Question: I am currently working on developing an in-house GUI for my own personal video game project, and I am currently done with creating the basic framework. It consists of these classes:
- - - -
GUI_Element is an abstract base class for all my GUI classes I will create using my framework, and its child is GUI_Panel. GUI_Panel's child is GUI_Window.
GUI_Engine stores pointers to GUI_Element's and loads various PNG files to be used by all the GUI_Element's. These PNG files are stored in a SpritePool, a simple double vector that stores both SDL_Texture's as well as std::string's. The strings are the PNG file names.
I currently have two PNG files that are not rendering properly with the following code from the function, "window_top" and "window_bottom". These 16x16 files are tiles to render the top and bottom borders of the window; yet, they are the only two textures that are not rendering properly.
Here's the code for GUI_Element:
'''
/*
Class: GUI_Element
Purpose: -To provide an ABSTRACT base class for all the GUI elements within the framework.
Notes: >The class already holds basic functions for hot, cold, select, and deslect.
Function pointers are going to use to provide callback/like functionality.
*/
#ifndef GUI_ELEMENT_H
#define GUI_ELEMENT_H
#include "globalvar.h"
#include "Input.h"
#include "SpritePool.h"
class GUI_Element
{
public:
GUI_Element() {}
GUI_Element(SpritePool gui_skin, int x, int y, int w, int h, bool visible, GUI_Element* parent);
virtual ~GUI_Element();
//set functions
void set_texture_ptr(SDL_Texture** texture) {texture_ptr = texture;}
void set_parent_element(GUI_Element* parent);
void set_frame(int x, int y, int w, int h);
void set_offset_x(int i) {offset_x = i;}
void set_offset_y(int i) {offset_y = i;}
void set_x(int i) {frame.x = i;}
void set_y(int i) {frame.y = i;}
void set_w(int i) {frame.w = i;}
void set_h(int i) {frame.h = i;}
void set_visible(bool b);
void set_hot(bool b);
void set_selected(bool b);
//get functions
SDL_Texture** get_texture_ptr() {return texture_ptr;}
GUI_Element* get_parent_element() {return parent_element;}
SDL_Rect* get_frame() {return &frame;}
int get_offset_x() {return offset_x;}
int get_offset_y() {return offset_y;}
int get_x() {return frame.x;}
int get_y() {return frame.y;}
int get_w() {return frame.w;}
int get_h() {return frame.h;}
//is_property functions
bool is_visible() {return visible;}
bool is_hot() {return hot;}
bool is_selected() {return selected;}
//on_action functions
virtual void on_hot() = 0;
virtual void on_cold() = 0;
virtual void on_select() = 0;
virtual void on_deselect() = 0;
//render/update/check input functions
virtual void render() = 0;
virtual void update() = 0;
virtual void check(Input &input) = 0;
protected:
int offset_x, offset_y;
SDL_Texture** texture_ptr;
GUI_Element* parent_element;
SDL_Rect frame;
bool visible;
bool hot;
bool selected;
void (*func_hot) ();
void (*func_select) ();
void (*func_cold) ();
void (*func_deselect) ();
private:
};
'''
and here's the code for GUI_Window:
'''
#ifndef GUI_WINDOW_H
#define GUI_WINDOW_H
#include "GUI_Panel.h"
class GUI_Window : public GUI_Panel
{
public:
GUI_Window(SpritePool gui_skin, int x, int y, int w, int h, bool visible, std::string str);
virtual ~GUI_Window();
void set_name(std::string str) {name = str;}
void set_menubar_properties(bool minimize, bool pin, bool exit);
void set_border_visible(bool b);
void set_bg_visible(bool b);
std::string get_name() {return name;}
bool get_minimize_visible() {return minimize_visible;}
bool get_pin_visible() {return pin_visible;}
bool get_exit_visible() {return exit_visible;}
bool get_border_visible() {return border_visible;}
bool get_bg_visible() {return bg_visible;}
virtual void on_hot();
virtual void on_cold();
virtual void on_select();
virtual void on_deselect();
//render/update/check input functions
virtual void render();
virtual void update();
virtual void check(Input &input);
protected:
std::string name;
bool minimize_visible;
bool pin_visible;
bool exit_visible;
bool border_visible;
bool bg_visible;
SDL_Rect tile_frame;
SDL_Texture** window_top;
SDL_Texture** window_bottom;
SDL_Texture** window_left;
SDL_Texture** window_right;
SDL_Texture** window_topleft;
SDL_Texture** window_topright;
SDL_Texture** window_bottomleft;
SDL_Texture** window_bottomright;
SDL_Texture** window_minimize;
SDL_Texture** window_pin;
SDL_Texture** window_exit;
SDL_Texture** gui_bg;
private:
};
#endif // GUI_WINDOW_H
'''
and here's the code for GUI_Window::render():
'''
void GUI_Window::render()
{
if (visible)
{
if (bg_visible)
{
SDL_RenderCopy(g_renderer, *gui_bg, NULL, &frame);
}
if (border_visible)
{
tile_frame.x = frame.x;
tile_frame.y = frame.y;
tile_frame.w = 16;
tile_frame.h = 16;
SDL_RenderCopy(g_renderer, *window_topleft, NULL, &tile_frame);
tile_frame.y = frame.y;
while (tile_frame.x < (frame.x + frame.w - 32))
{
SDL_RenderCopy(g_renderer, *window_top, NULL, &tile_frame);
tile_frame.x += 16;
}
tile_frame.x += 16;
SDL_RenderCopy(g_renderer, *window_topright, NULL, &tile_frame);
if (window_top == NULL)
std::cout << "oh well" << std::endl;
while (tile_frame.y < (frame.y + frame.h - 16))
{
tile_frame.y += 16;
SDL_RenderCopy(g_renderer, *window_right, NULL, &tile_frame);
}
SDL_RenderCopy(g_renderer, *window_bottomright, NULL, &tile_frame);
while (tile_frame.x > frame.x + 16)
{
tile_frame.x -= 16;
SDL_RenderCopy(g_renderer, *window_bottom, NULL, &tile_frame);
}
tile_frame.x -= 16;
SDL_RenderCopy(g_renderer, *window_bottomleft, NULL, &tile_frame);
while (tile_frame.y > frame.y + 16)
{
tile_frame.y -= 16;
SDL_RenderCopy(g_renderer, *window_left, NULL, &tile_frame);
}
}
if (exit_visible)
{
tile_frame.x = frame.x + frame.w - 16;
tile_frame.y = frame.y;
SDL_RenderCopy(g_renderer, *window_exit, NULL, &tile_frame);
}
if (pin_visible)
{
tile_frame.x = frame.x + frame.w - 32;
tile_frame.y = frame.y;
SDL_RenderCopy(g_renderer, *window_pin, NULL, &tile_frame);
}
if (minimize_visible)
{
tile_frame.x = frame.x + frame.w - 48;
tile_frame.y = frame.y;
SDL_RenderCopy(g_renderer, *window_minimize, NULL, &tile_frame);
}
}
}
'''
I've checked the following:
1. GUI_Engine loads all PNG files correctly. No SDL_Texture* are NULL;
2. GUI_Window supposedly loads all the SDL_Texture* into SDL_Texture** correctly. None of these pointers are NULL.
3. The loop logic in GUI_Window::render() runs correctly.
4. Strangely, the top and bottom bars will render if the SDL_Texture** are changed to something other than window_top and window_bottom.
Note:
The SDL_Texture** names are the exact same as the PNG files.
Here's what it looks like:

Edit: Here's the texture loading code in my SpritePool class:
'''
void SpritePool::load_texture(std::string path)
{
SDL_Texture* loaded_texture = NULL;
SDL_Surface* loaded_surface = NULL;
loaded_surface = IMG_Load(path.c_str());
if (loaded_surface == NULL)
std::cout << path << " unable to be loaded!" << std::endl;
else
{
loaded_texture = SDL_CreateTextureFromSurface(g_renderer, loaded_surface);
if (loaded_texture == NULL)
std::cout << path << " unable to be converted to SDL_Texture*!" << std::endl;
else
std::cout << path << " loaded!" << std::endl;
}
SDL_FreeSurface(loaded_surface);
texture_pool.push_back(loaded_texture);
texture_names.push_back(path);
}
'''
Someone please help me!
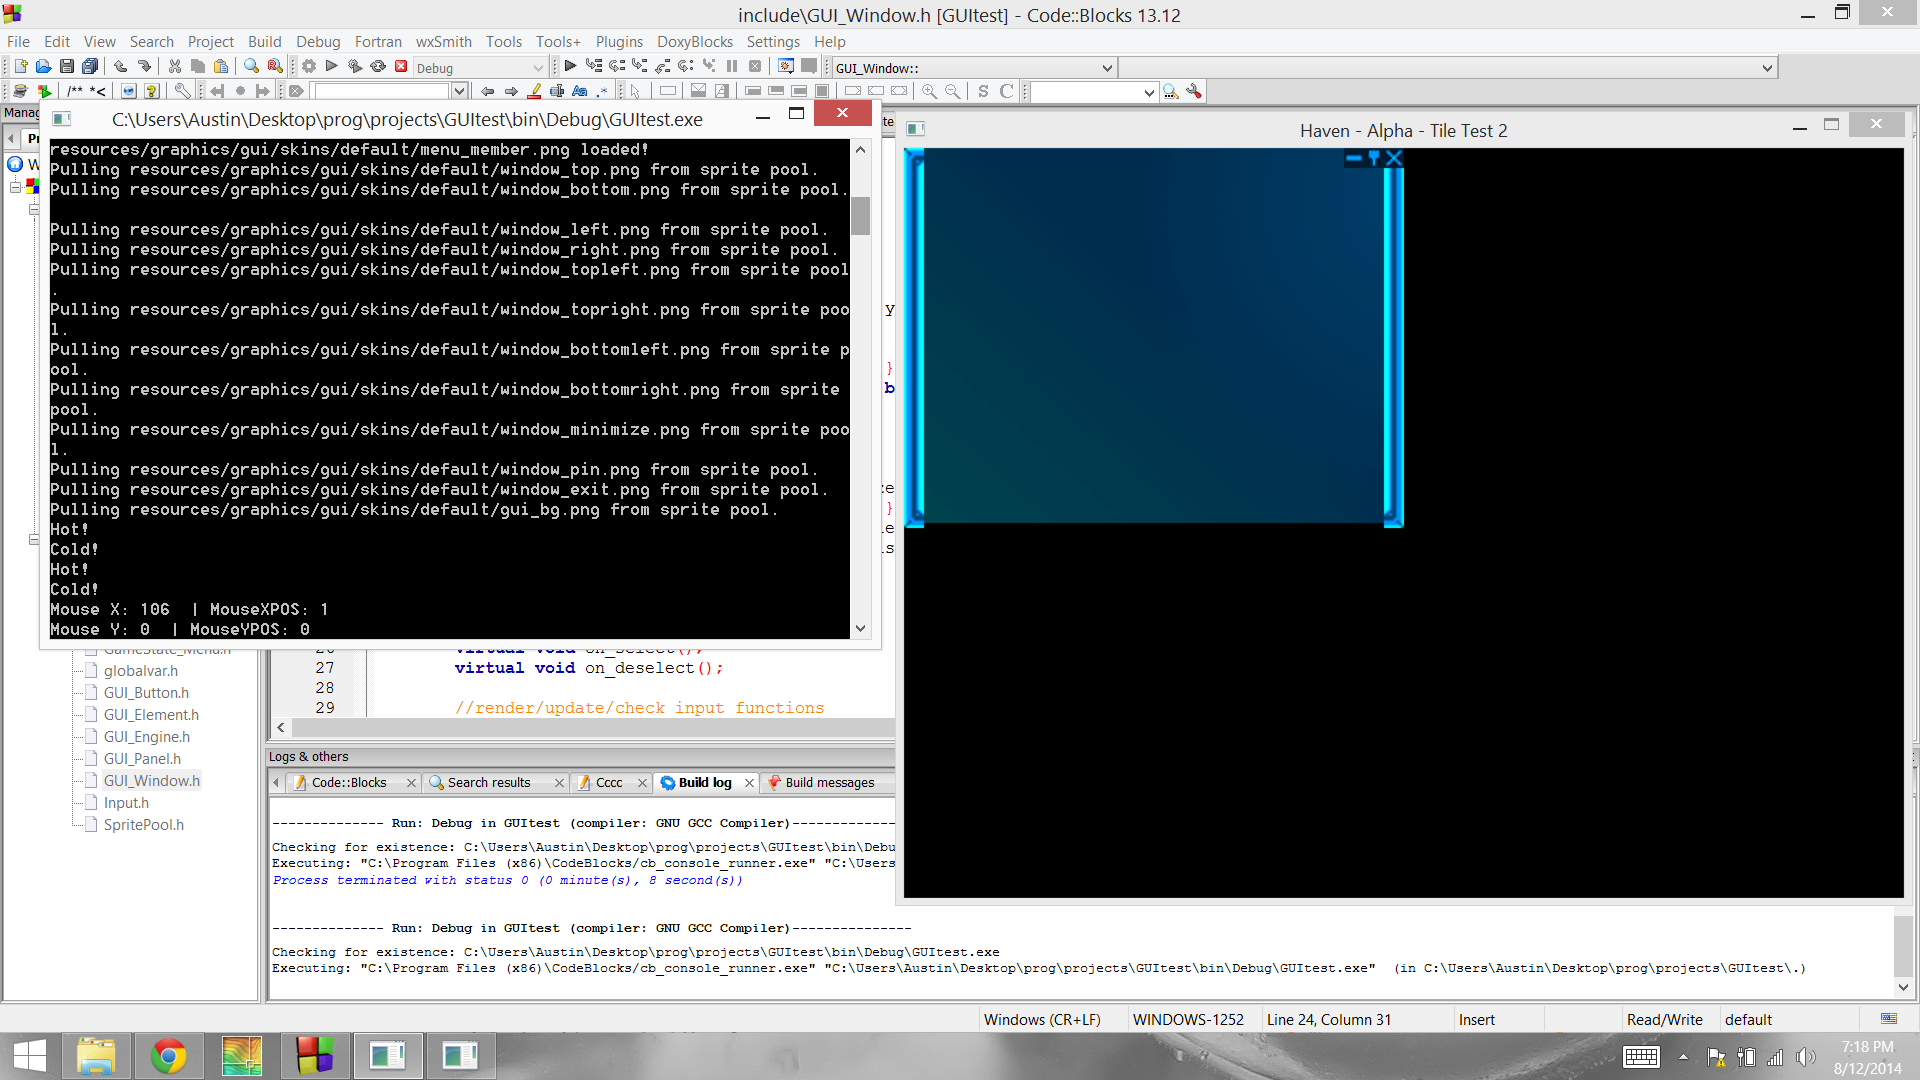
Answer: After looking over my code, the problem was solved by turning SDL_Texture** into SDL_Texture*.
After about a year of programming, I can now say that the error with this problem lay in my use of SDL_Texture** with std::vector. While my vector held only regular pointers, I was handing out double pointers. However, when std::vector resizes itself, it will copy its internals to another space in memory, invalidating the double pointers.
-
1. The additional level of indirection was unrequired--SDL returns a pointer to the resource anyways, so I needed only to pass around the regular pointer value, which fixed the problem.
-
1. A second, but less robust solution would have been to reserve space for the std::vector before inserts, but this would inevitably again invalidate the double pointers once the vector copies itself.